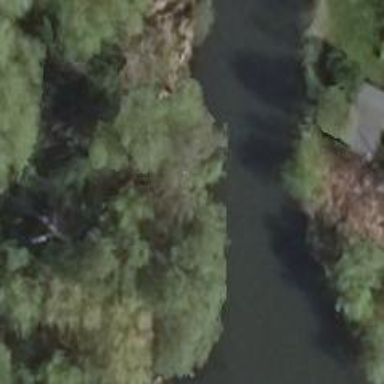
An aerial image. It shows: Beautiful river scene.